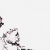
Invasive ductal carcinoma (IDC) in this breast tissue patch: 0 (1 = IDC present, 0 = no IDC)